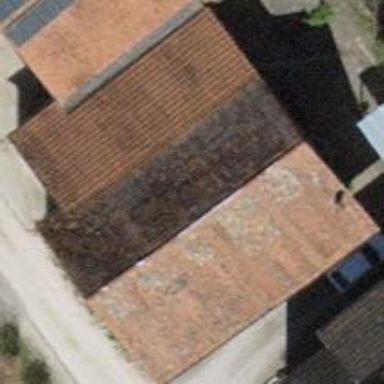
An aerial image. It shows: Farm building.